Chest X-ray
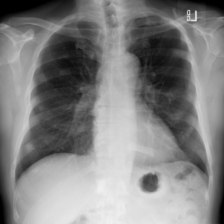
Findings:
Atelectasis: negative
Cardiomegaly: negative
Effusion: negative
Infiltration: negative
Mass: negative
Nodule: negative
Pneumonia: negative
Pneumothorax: negative
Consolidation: negative
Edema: negative
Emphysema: negative
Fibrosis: negative
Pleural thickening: negative
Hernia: negative